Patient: sex F, age 56
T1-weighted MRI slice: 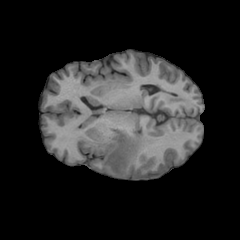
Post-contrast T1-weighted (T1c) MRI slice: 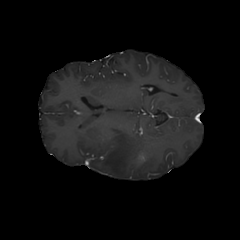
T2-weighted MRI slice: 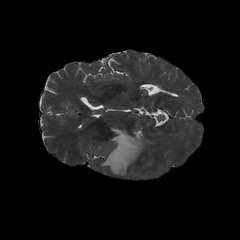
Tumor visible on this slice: yes
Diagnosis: Glioblastoma, IDH-wildtype
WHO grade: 4